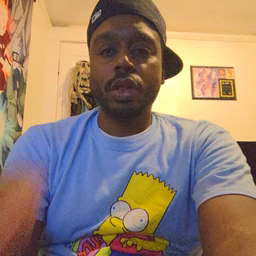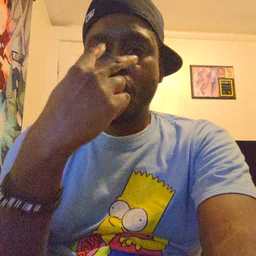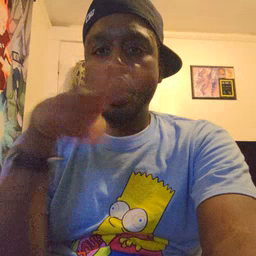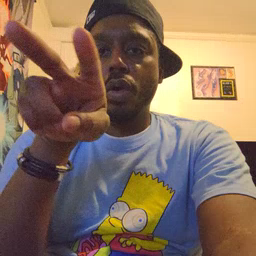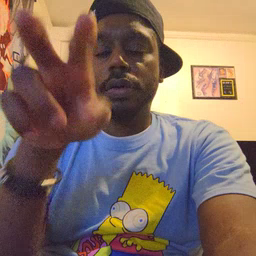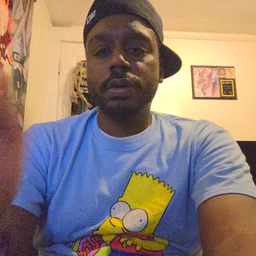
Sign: look